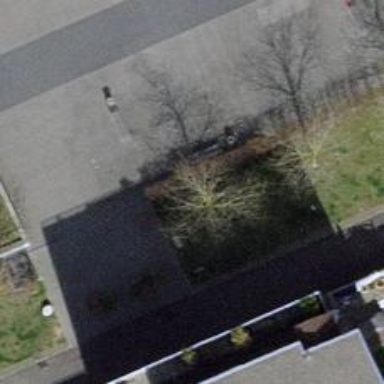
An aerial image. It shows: Bench for seating.